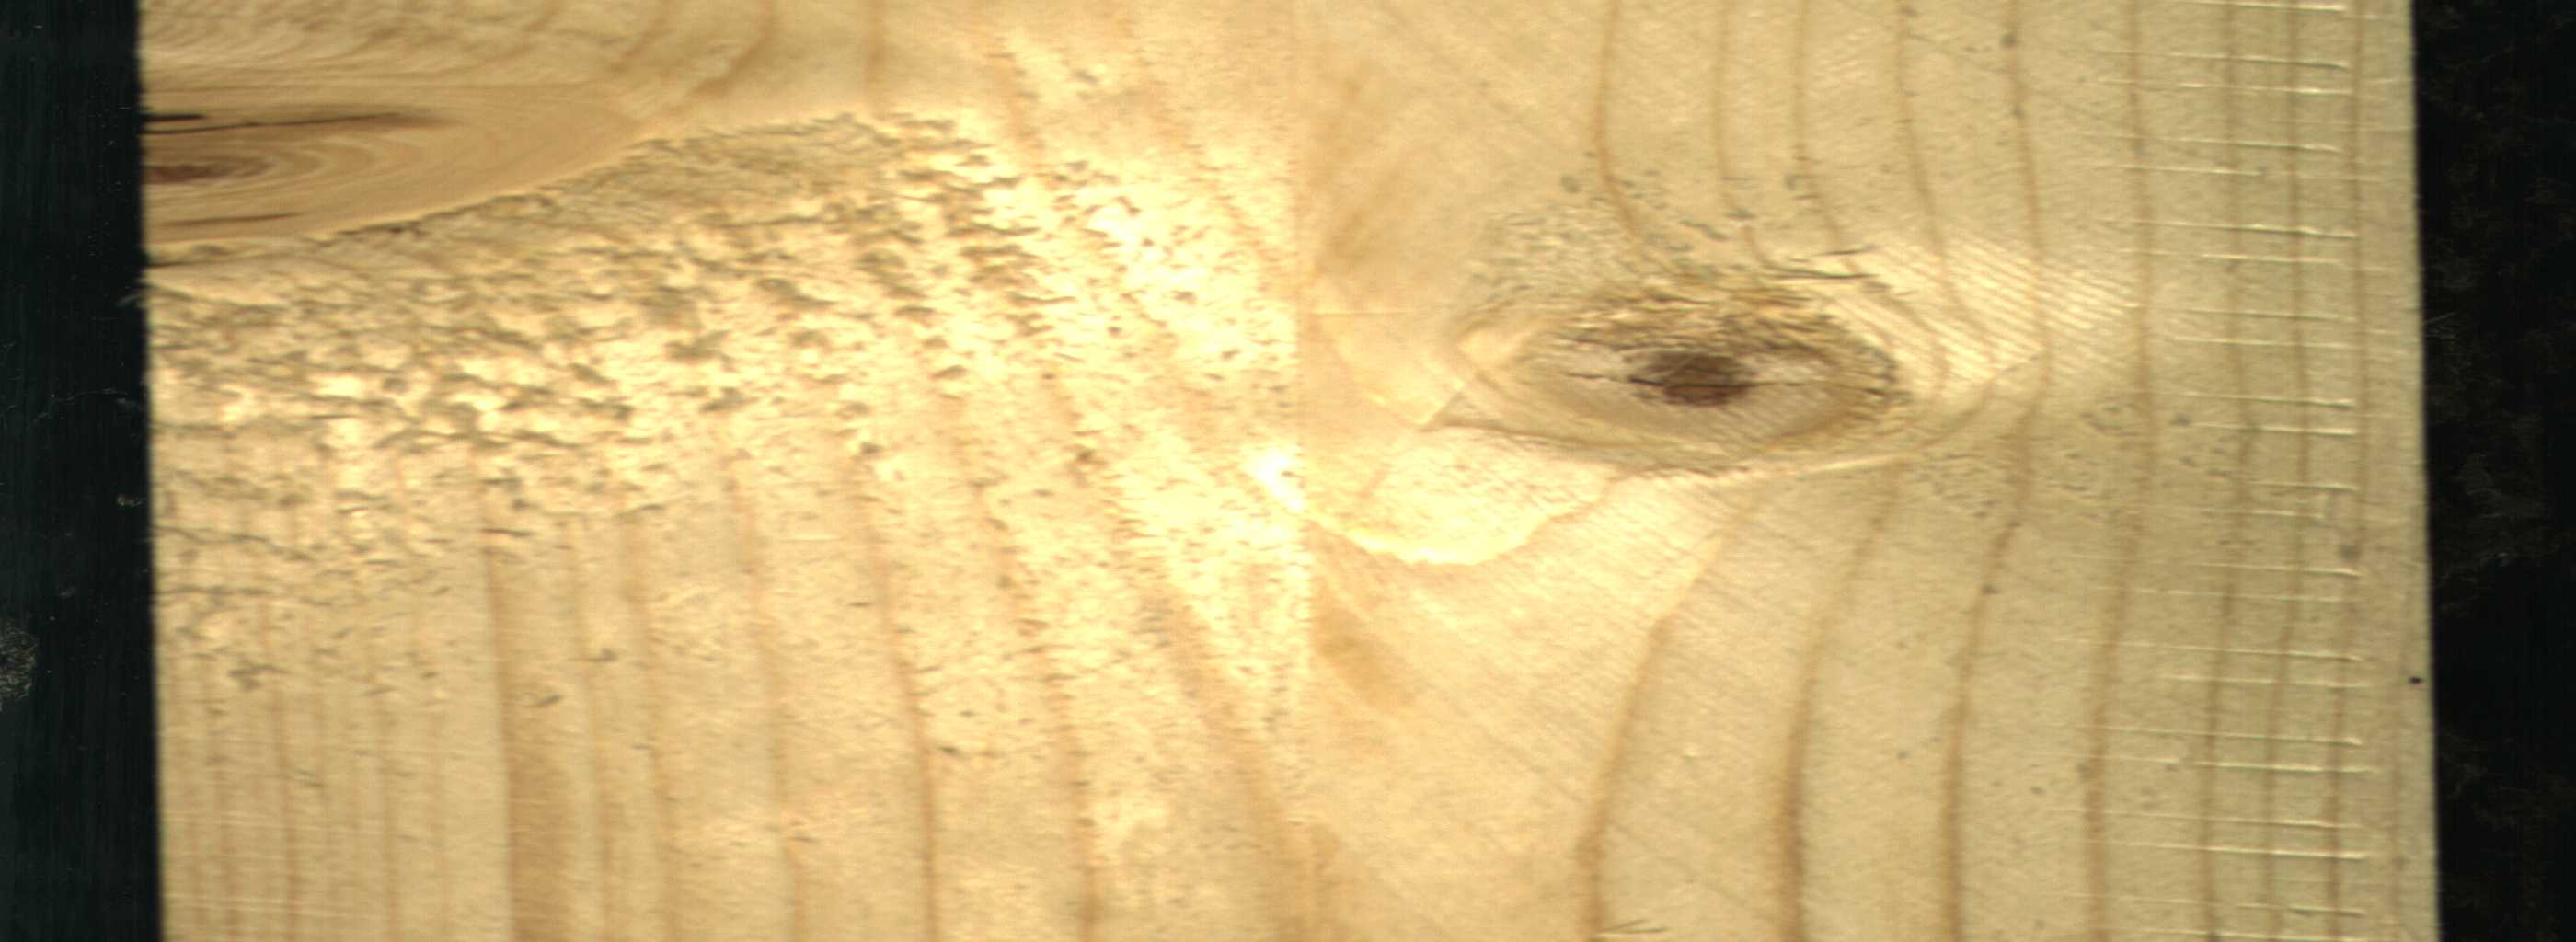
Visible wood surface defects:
knot_with_crack
Live_Knot